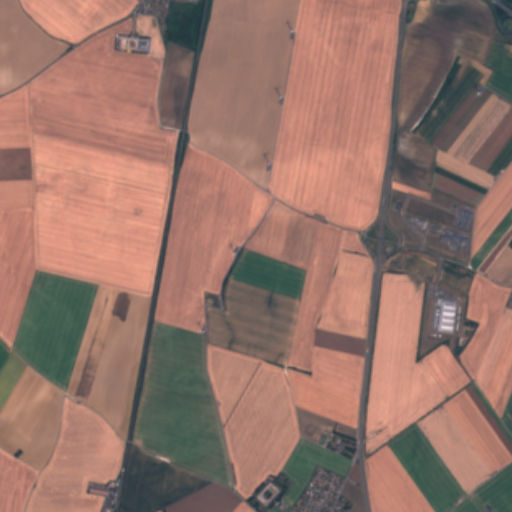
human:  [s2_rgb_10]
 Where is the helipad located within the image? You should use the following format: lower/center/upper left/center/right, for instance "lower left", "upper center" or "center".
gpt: The helipad is located in the center right of the image.
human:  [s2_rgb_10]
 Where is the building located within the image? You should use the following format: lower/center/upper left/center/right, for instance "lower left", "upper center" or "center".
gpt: There is no building in the image.